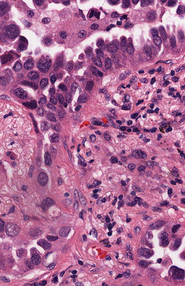
Tumor epithelial tissue: yes
Tumor-associated stroma tissue: yes
Normal tissue: no